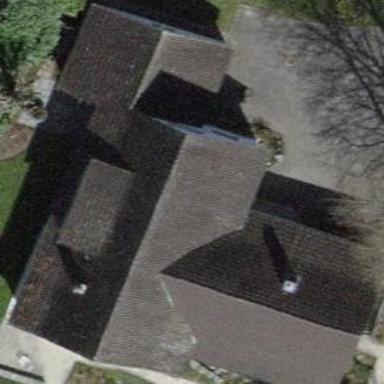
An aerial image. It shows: Building with tile roof.